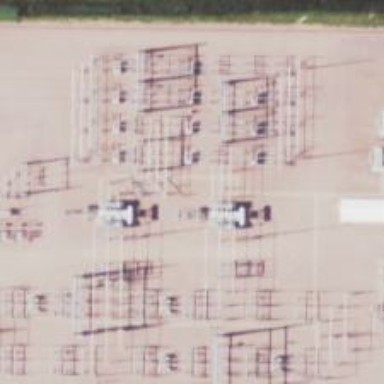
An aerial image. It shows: Switch used for power control.